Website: macys
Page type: customer-info-address
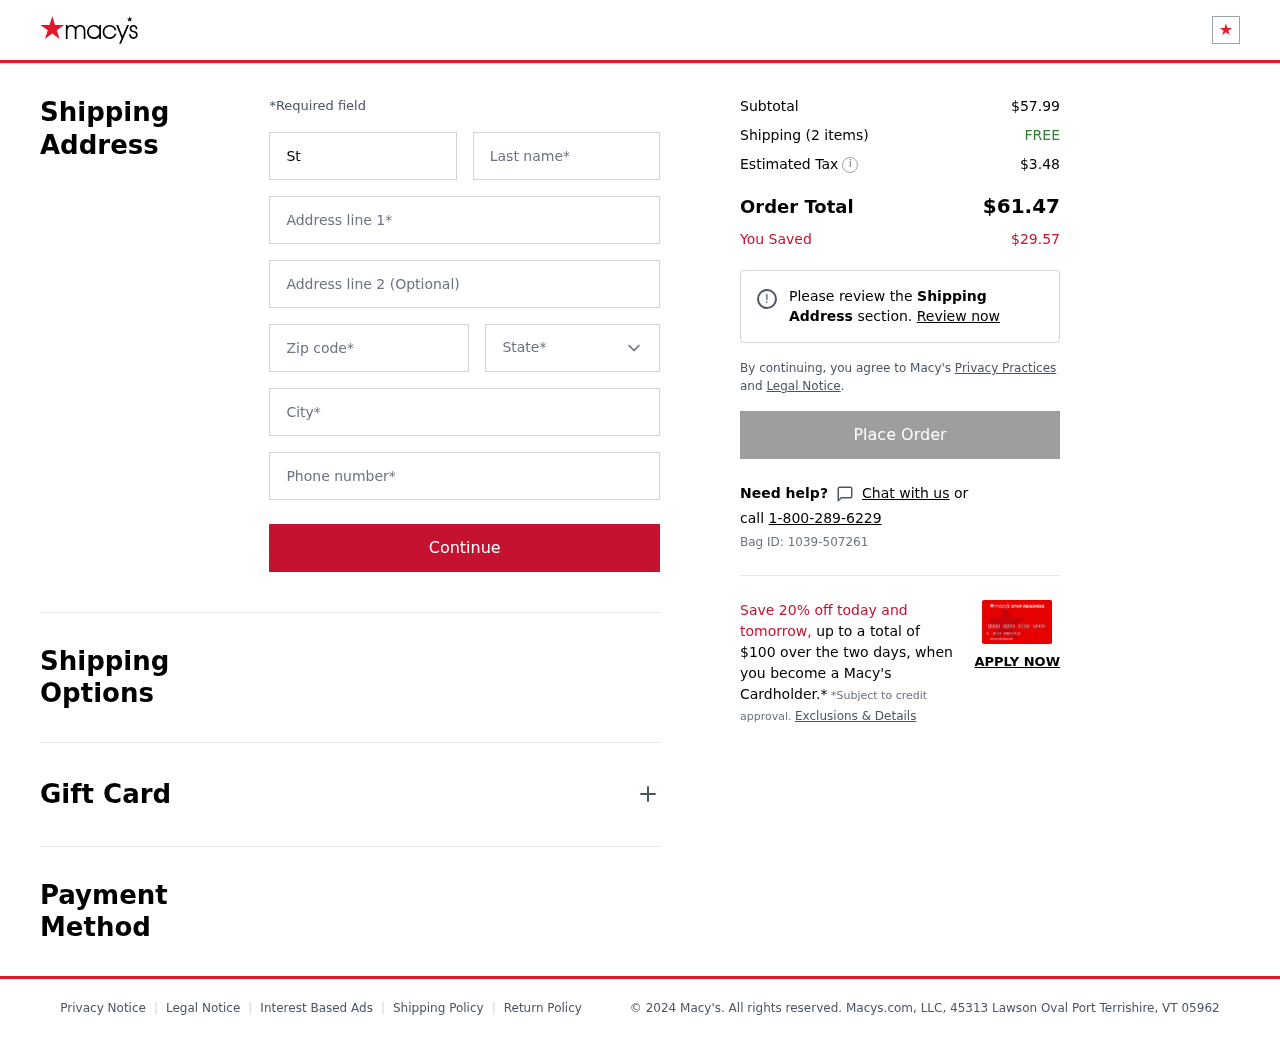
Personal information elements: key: PII_CITY
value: Port Terrishire
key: PII_FIRSTNAME
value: Steven
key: PII_LASTNAME
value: Logan
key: PII_PHONE
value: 3636936788
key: PII_POSTCODE
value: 05962
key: PII_STATE
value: Vermont
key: PII_STREET
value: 45313 Lawson Oval
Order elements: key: ORDER_SUBTOTAL
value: $57.99
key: ORDER_NUM_ITEMS
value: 2
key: ORDER_SHIPPING_COST
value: FREE
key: ORDER_TAX
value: $3.48
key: ORDER_TOTAL
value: $61.47
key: ORDER_SAVINGS
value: $29.57
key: ORDER_BAG_ID
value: Bag ID: 1039-507261